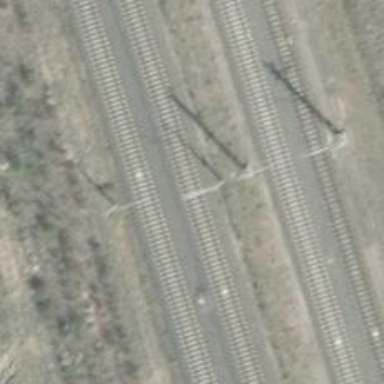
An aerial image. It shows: Railway milestone with catenary mast.